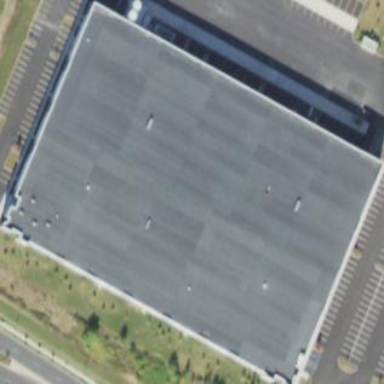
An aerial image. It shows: Warehouse building.